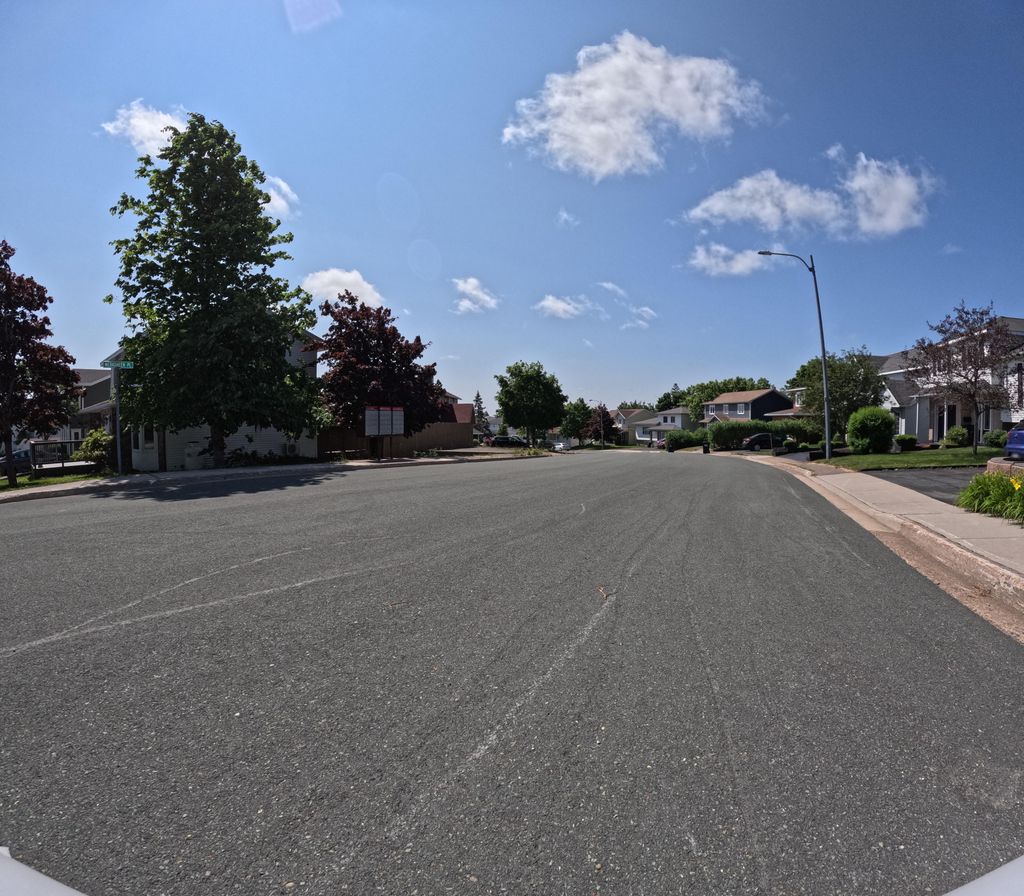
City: st_johns